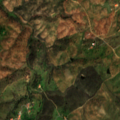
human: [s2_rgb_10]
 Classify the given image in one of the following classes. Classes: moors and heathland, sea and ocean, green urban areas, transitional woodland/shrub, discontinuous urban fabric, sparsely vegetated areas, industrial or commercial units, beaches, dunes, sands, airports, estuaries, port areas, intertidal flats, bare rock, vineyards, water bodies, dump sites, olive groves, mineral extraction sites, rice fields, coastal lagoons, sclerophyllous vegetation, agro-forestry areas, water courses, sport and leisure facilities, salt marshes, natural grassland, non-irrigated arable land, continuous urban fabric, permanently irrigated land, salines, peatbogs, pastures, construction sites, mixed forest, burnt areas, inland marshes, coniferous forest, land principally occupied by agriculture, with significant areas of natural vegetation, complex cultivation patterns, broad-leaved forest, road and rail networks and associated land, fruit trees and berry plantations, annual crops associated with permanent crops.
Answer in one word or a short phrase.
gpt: agro-forestry areas, transitional woodland/shrub